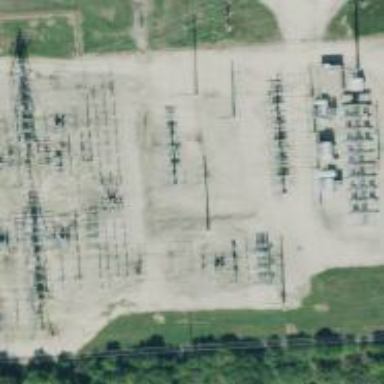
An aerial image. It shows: Power pole.